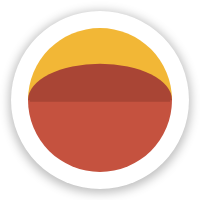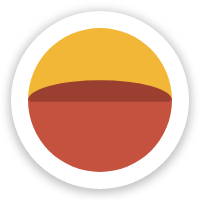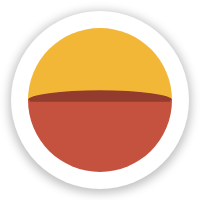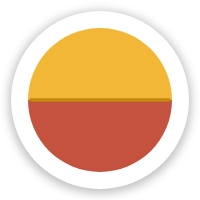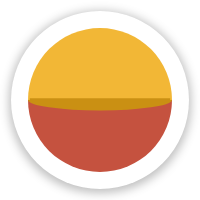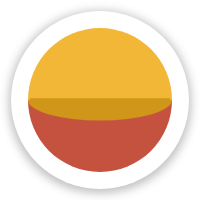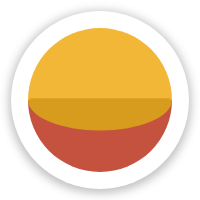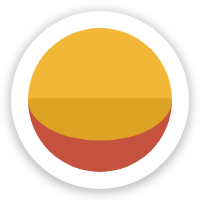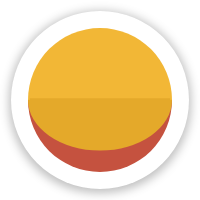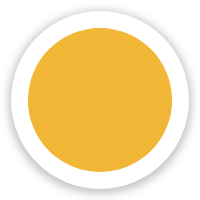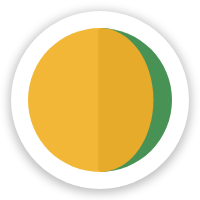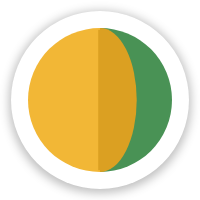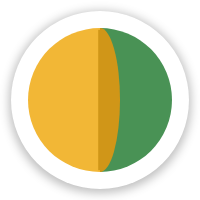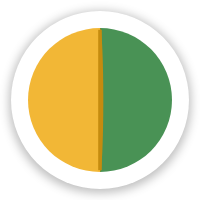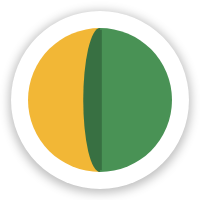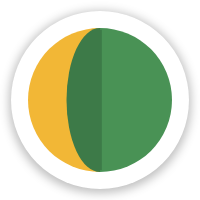
Cursor type: progress
OS/theme: linux-google-cursor
Variant: red